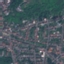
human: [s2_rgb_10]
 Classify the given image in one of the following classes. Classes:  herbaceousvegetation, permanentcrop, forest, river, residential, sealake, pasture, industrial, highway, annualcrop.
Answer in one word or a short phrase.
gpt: Residential